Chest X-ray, AP view. Patient: 69 years old, sex M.
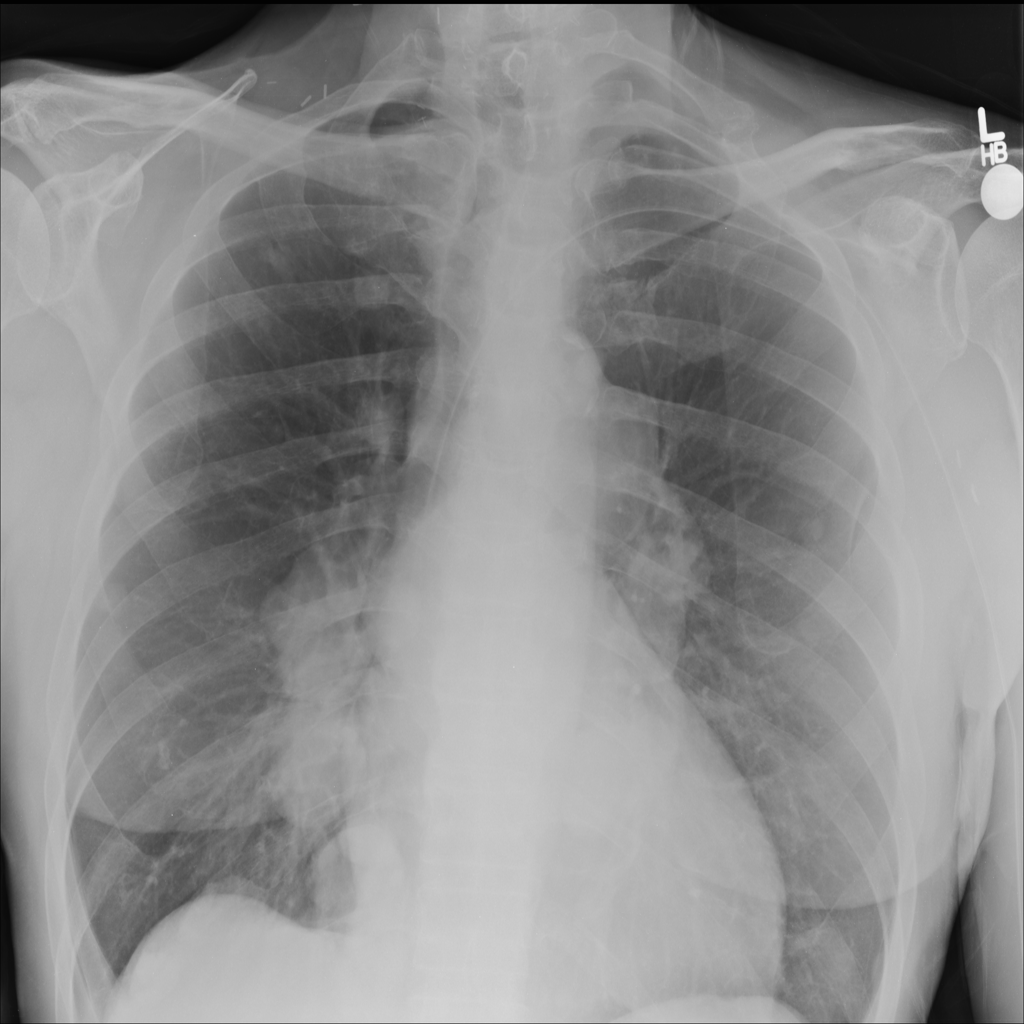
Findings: No Finding